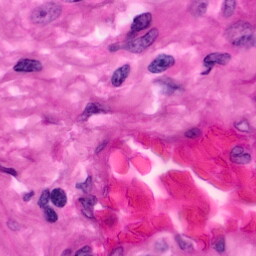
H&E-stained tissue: Pancreatic